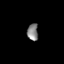
Tissue: skin
Cell type: T cells
Senescence score: 0.2844
Nuclear area (px): 180
Mean DAPI intensity: 133.839